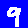
Digit: 9